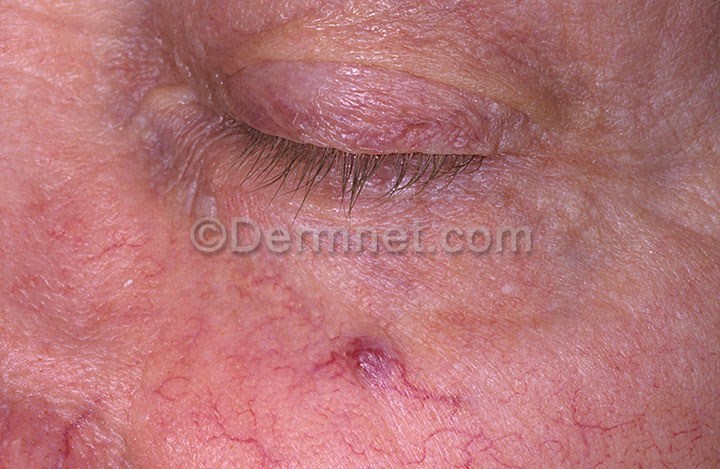
Disease: Vascular Tumors